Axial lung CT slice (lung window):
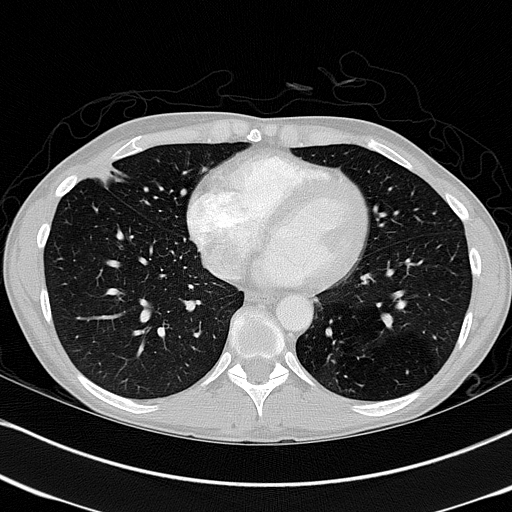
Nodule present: yes
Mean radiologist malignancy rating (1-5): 3